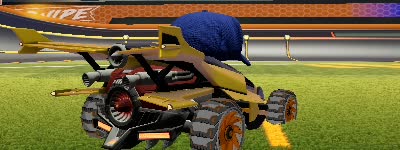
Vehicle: aftershock